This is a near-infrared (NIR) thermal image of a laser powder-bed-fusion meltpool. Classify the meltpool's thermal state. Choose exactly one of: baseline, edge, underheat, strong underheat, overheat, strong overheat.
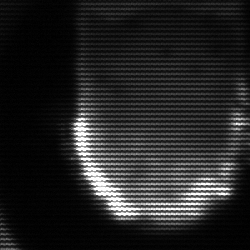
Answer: baseline